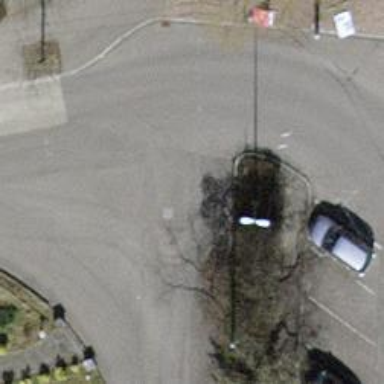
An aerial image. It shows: Bicycle parking area.